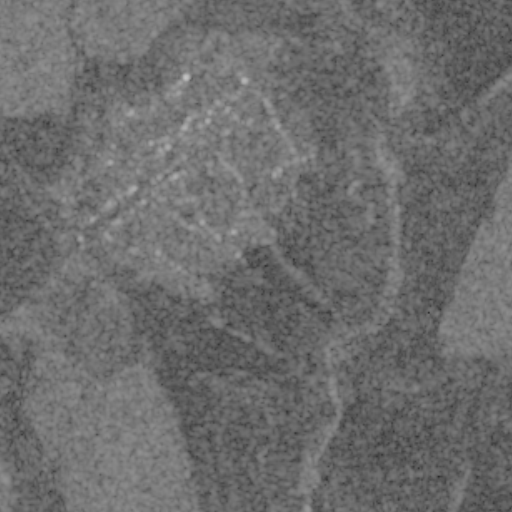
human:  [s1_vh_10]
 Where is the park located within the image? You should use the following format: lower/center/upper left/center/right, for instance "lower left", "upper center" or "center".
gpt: The park is located in the upper center of the image.
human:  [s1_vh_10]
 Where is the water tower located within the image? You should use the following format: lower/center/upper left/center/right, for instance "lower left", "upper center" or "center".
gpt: The water tower is located in the upper left of the image.
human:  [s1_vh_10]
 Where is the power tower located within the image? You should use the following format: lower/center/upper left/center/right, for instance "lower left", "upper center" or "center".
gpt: There is no power tower in the image.

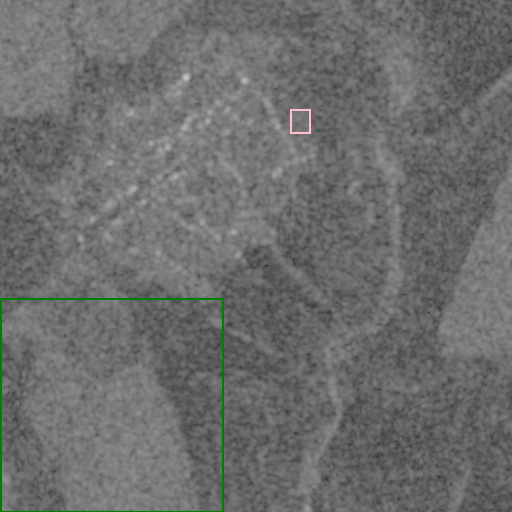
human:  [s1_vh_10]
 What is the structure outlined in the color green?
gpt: The structure outlined in green is a crop field.
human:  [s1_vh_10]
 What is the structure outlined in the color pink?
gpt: The structure outlined in pink is a park.
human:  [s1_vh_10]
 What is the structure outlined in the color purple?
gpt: There is no purple outline.